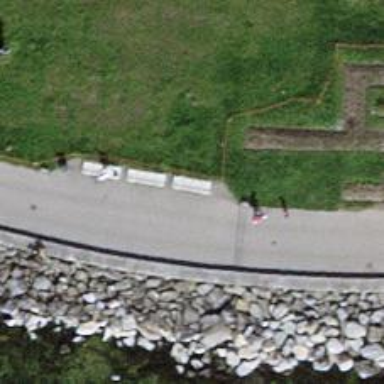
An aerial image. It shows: White bench.